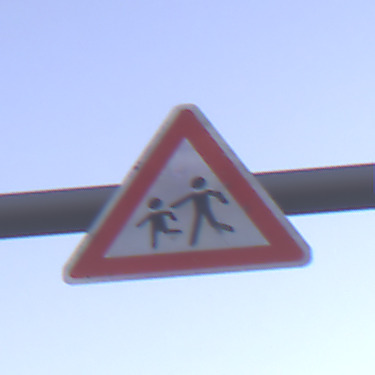
Verkehrszeichen: KinderRechts
Umgebung: Outdoor, Nature
Tageszeit: Dusk
Wetter: Clear
Licht: Natural
Jahreszeit: NotSpecified
Kontrast: LowContrast